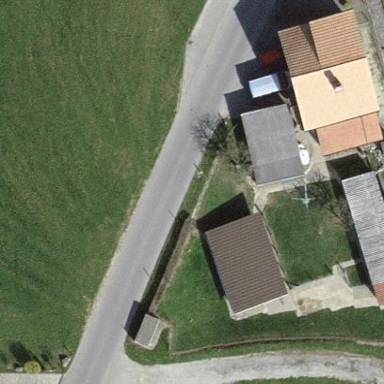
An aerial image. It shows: Farmyard area.